Interaction volume radius: 5 \u00c5
Interaction volume height: 10 \u00c5
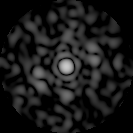
Disorder parameter: 0.8083